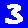
Digit: 3